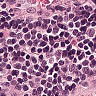
Metastatic tissue present: no